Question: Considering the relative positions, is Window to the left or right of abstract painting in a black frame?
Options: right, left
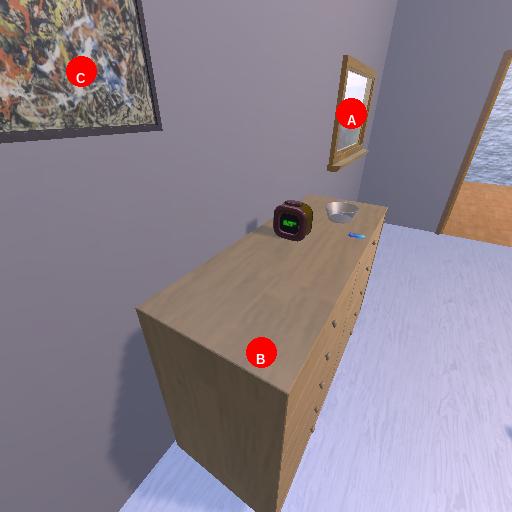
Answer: right